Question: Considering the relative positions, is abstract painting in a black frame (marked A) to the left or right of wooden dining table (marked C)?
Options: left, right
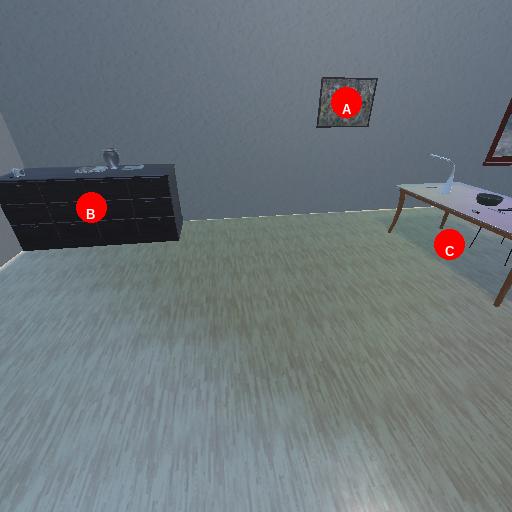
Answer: left